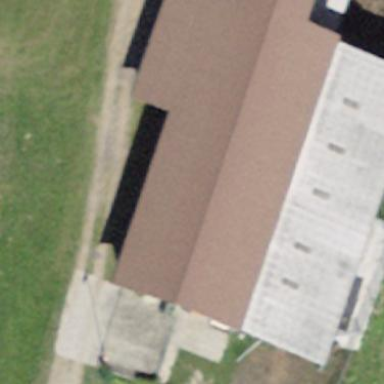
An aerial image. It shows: Farm auxiliary building.